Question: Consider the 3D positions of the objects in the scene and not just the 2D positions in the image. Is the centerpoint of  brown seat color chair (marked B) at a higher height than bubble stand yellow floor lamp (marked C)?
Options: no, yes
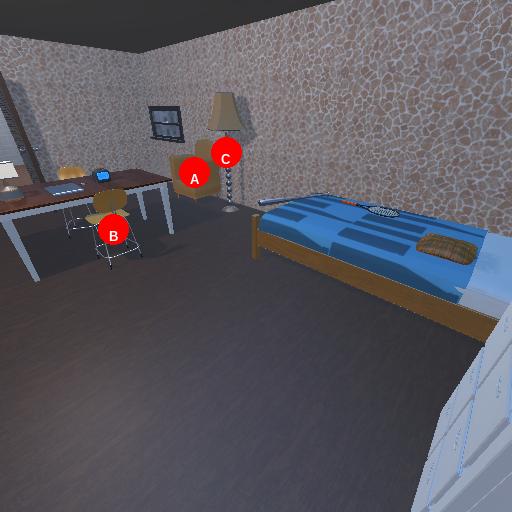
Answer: no